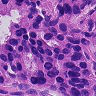
Metastatic tissue present: yes